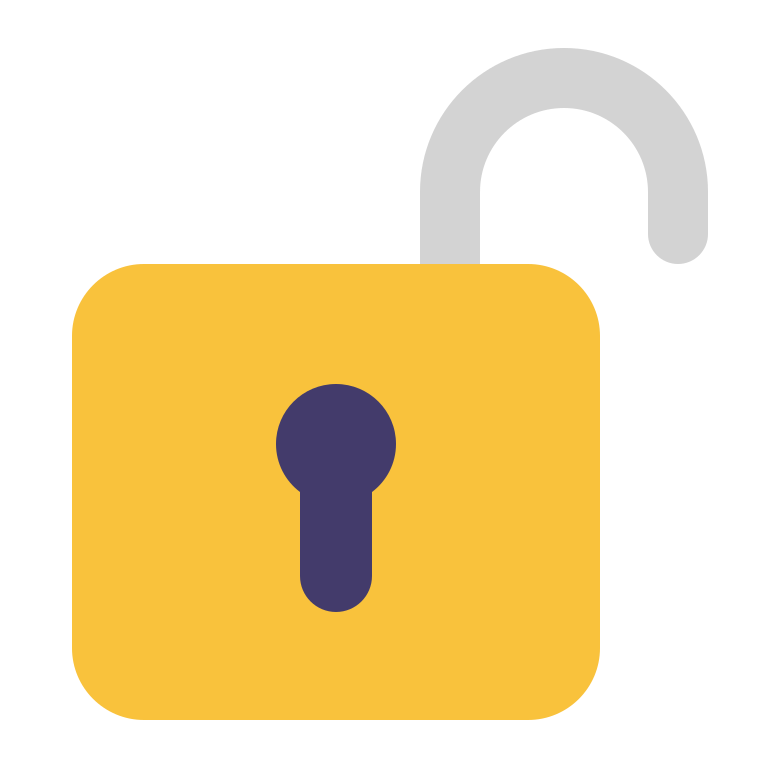
unlocked flat